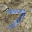
Label: 7